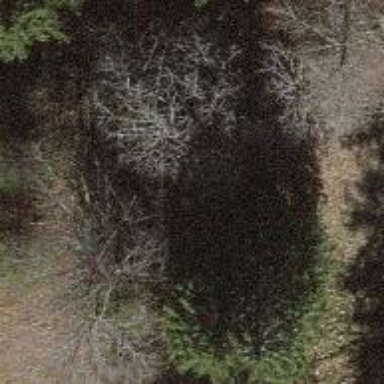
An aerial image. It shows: Beautiful tree in nature.